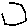
Label: hexagon